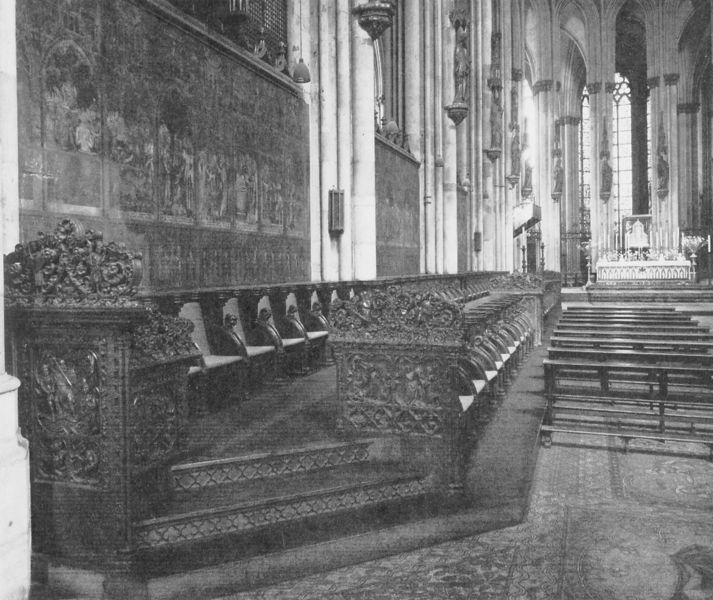
Titel: Kölner Dom, Chorgestühl
Standort: Köln, Dom (EU - D - NRW)
Schlagwörter: weiß, fenster, grau, holz, licht, schwarz, säulen, ornament, wand, stein, innenraum, kirche, boden, gotik, wangen, pilaster, figuren, treppe, treppen, gestühl, verzierung, wandmalerei, leuchter, stufen, foto, fotografie, gewölbe, kreuz, dom, fliesen, schwarzweiß, mosaik, altar, bänke, hauptschiff, schnitzerei, verziert, kirchenschiff, kirchenbänke, gotisch, kanzel, spitzbögen, altarraum, apsis, fresken, chor, mönche, bemalung, ornamentik, bauwerk, tabernakel, chorraum, chorgestühl, lautsprecher